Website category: phone
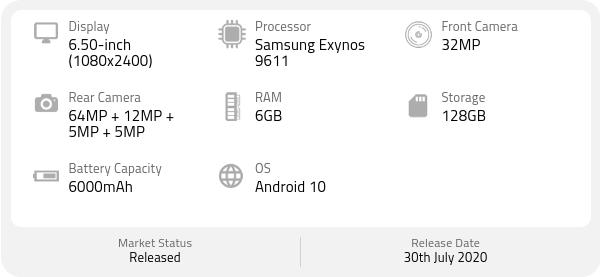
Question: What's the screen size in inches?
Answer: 6.50-inch

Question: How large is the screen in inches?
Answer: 6.50-inch

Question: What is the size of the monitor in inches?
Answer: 6.50-inch

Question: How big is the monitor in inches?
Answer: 6.50-inch

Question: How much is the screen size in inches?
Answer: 6.50-inch

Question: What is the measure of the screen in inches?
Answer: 6.50-inch

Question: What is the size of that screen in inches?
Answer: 6.50-inch

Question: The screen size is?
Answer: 6.50-inch

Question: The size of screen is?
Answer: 6.50-inch

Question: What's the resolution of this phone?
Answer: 1080x2400

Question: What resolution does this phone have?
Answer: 1080x2400

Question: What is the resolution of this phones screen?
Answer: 1080x2400

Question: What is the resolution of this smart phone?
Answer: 1080x2400

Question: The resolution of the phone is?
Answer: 1080x2400

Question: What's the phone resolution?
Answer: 1080x2400

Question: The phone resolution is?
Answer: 1080x2400

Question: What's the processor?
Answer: Samsung Exynos 9611

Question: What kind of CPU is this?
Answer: Samsung Exynos 9611

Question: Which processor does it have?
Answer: Samsung Exynos 9611

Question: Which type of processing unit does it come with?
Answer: Samsung Exynos 9611

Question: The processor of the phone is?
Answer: Samsung Exynos 9611

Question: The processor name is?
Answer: Samsung Exynos 9611

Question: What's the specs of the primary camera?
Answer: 64MP + 12MP + 5MP + 5MP

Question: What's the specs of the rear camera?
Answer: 64MP + 12MP + 5MP + 5MP

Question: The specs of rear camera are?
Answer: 64MP + 12MP + 5MP + 5MP

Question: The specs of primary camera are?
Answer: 64MP + 12MP + 5MP + 5MP

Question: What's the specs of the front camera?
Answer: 32MP

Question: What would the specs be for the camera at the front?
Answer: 32MP

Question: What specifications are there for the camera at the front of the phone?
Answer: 32MP

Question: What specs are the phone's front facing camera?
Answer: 32MP

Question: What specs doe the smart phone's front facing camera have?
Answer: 32MP

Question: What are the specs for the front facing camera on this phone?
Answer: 32MP

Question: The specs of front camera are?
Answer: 32MP

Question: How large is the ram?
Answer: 6GB

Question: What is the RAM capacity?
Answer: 6GB

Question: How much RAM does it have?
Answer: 6GB

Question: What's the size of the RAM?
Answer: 6GB

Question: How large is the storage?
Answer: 128GB

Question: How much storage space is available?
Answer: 128GB

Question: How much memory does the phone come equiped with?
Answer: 128GB

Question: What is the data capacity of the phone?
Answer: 128GB

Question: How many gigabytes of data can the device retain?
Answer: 128GB

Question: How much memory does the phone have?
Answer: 128GB

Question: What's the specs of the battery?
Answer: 6000mAh

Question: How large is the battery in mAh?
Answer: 6000mAh

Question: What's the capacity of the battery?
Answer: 6000mAh

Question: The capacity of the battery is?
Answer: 6000mAh

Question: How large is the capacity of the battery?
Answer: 6000mAh

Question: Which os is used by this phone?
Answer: Android 10

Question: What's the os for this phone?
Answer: Android 10

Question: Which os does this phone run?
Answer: Android 10

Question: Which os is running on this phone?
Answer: Android 10

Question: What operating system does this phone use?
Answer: Android 10

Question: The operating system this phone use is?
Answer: Android 10

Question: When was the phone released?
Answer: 30th July 2020

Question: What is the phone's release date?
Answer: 30th July 2020

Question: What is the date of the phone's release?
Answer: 30th July 2020

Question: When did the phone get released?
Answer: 30th July 2020

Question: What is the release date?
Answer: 30th July 2020

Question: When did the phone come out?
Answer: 30th July 2020

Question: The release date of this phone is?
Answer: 30th July 2020